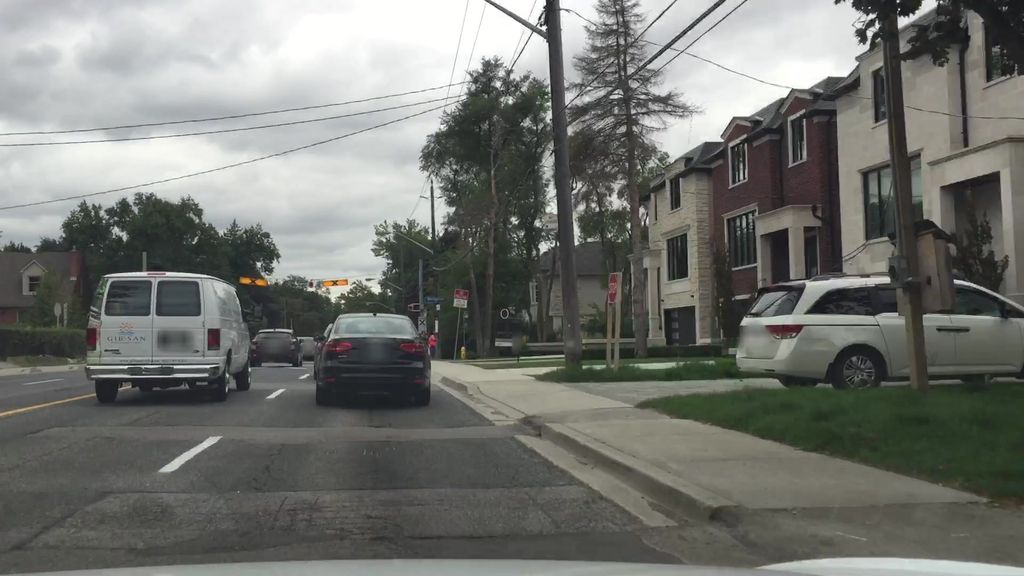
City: toronto